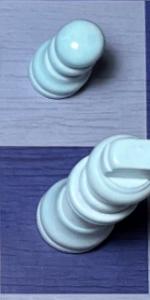
Label: King_White